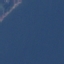
Land use / land cover: SeaLake